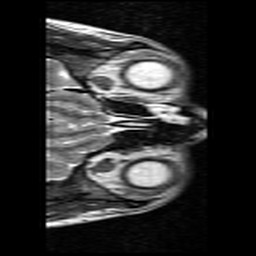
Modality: T2w
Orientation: axial
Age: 38
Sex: female
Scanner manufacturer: siemens
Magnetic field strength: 3 T
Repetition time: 7 s
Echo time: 0.085 s